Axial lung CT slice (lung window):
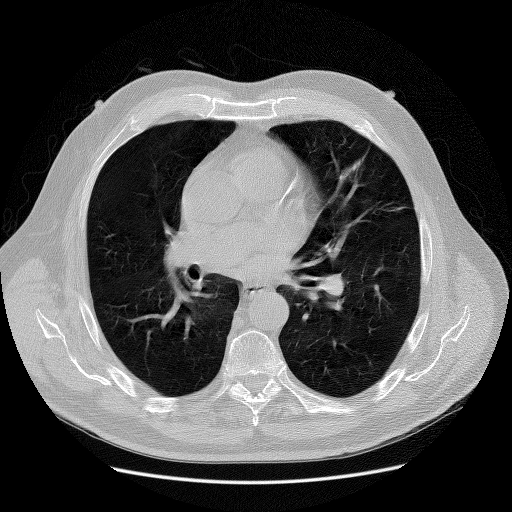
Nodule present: no